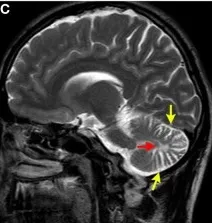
Brain magnetic resonance imaging (MRI) findings. Sagittal T2-weighed brain MRI of the proband . White matter hyperintensity (red arrow) is also evident in cerebellum of the proband (C).
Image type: radiology (mri)